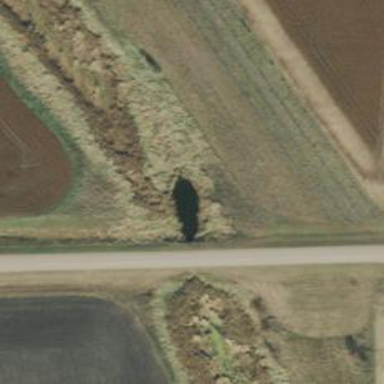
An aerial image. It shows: Culvert tunnel.